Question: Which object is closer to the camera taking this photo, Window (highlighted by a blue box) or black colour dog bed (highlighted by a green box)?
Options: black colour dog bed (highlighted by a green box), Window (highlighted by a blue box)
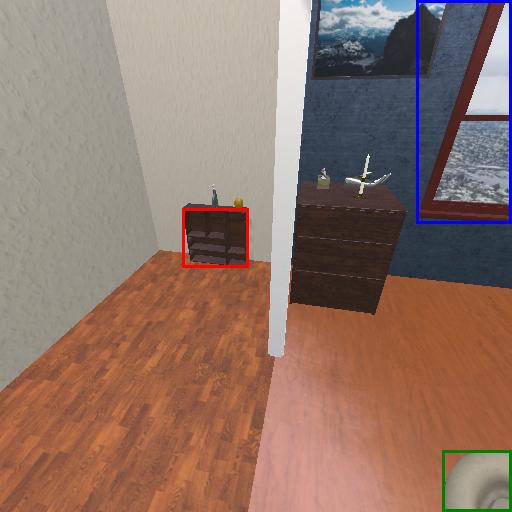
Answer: black colour dog bed (highlighted by a green box)